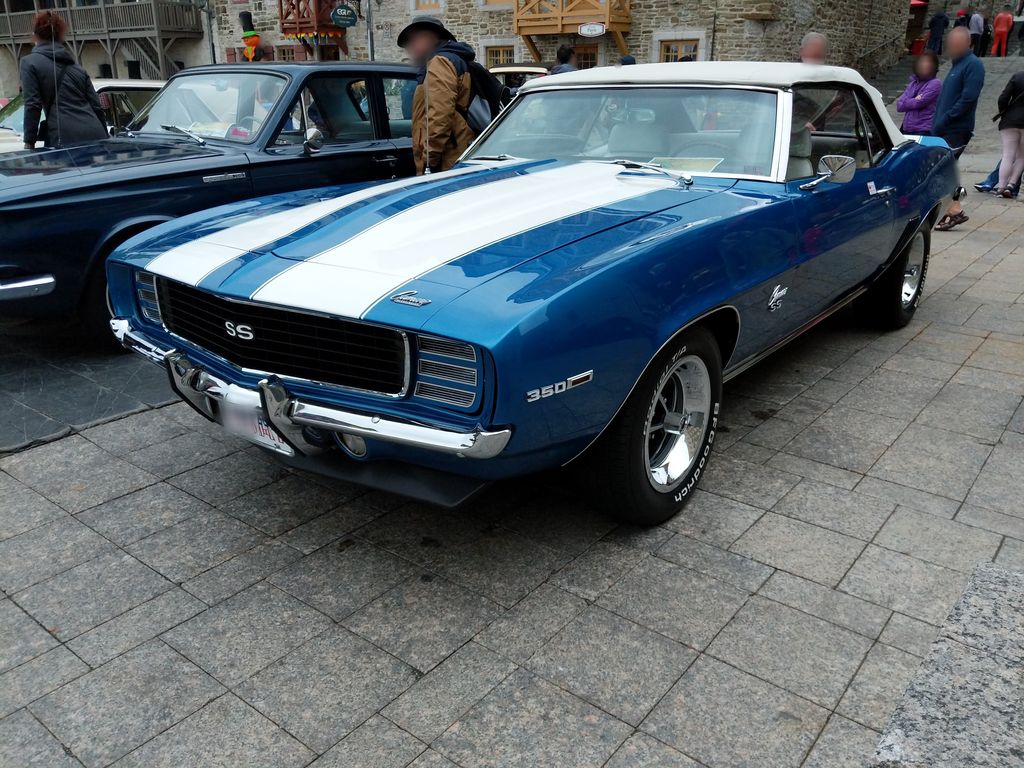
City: quebec_city